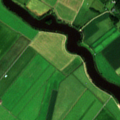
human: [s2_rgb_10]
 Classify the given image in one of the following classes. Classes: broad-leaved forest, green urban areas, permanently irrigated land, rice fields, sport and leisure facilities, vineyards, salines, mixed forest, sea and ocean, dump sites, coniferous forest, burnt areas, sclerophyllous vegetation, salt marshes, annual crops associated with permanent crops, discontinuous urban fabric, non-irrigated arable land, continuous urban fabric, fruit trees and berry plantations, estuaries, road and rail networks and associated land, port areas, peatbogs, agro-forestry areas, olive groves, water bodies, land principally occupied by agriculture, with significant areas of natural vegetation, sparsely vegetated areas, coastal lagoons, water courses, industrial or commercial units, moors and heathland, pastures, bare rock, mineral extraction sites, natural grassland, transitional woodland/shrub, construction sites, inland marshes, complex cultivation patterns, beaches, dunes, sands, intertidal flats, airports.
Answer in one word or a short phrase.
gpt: non-irrigated arable land, coniferous forest, water courses